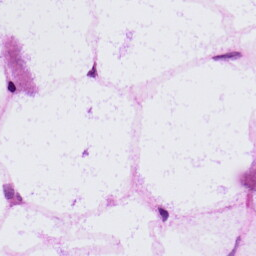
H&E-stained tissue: LymphNode